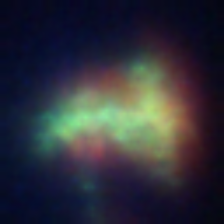
Taxon: Unknown_detritus
Group: Unknown